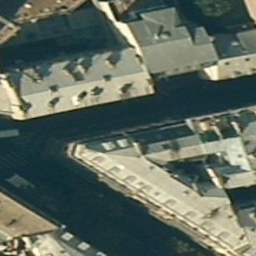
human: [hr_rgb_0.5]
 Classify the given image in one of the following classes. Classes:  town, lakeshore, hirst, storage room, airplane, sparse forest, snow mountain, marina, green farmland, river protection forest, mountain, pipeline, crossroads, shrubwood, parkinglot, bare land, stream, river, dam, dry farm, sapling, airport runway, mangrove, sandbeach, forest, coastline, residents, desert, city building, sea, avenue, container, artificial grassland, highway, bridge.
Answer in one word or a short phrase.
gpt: city building